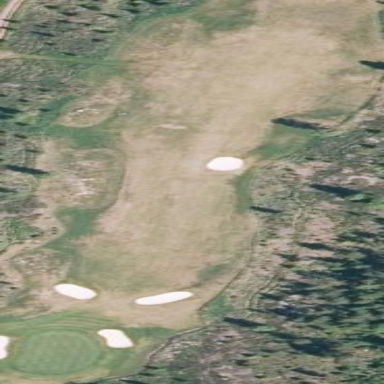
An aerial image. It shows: Scenic golf fairway.